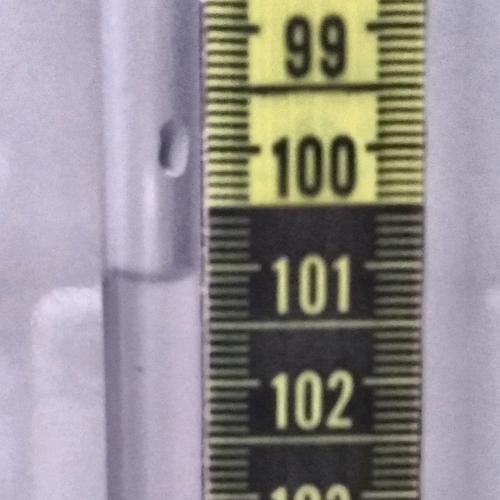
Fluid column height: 101.1 cm